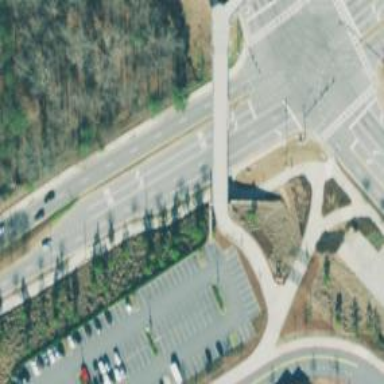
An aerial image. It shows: Emergency access point on the road.